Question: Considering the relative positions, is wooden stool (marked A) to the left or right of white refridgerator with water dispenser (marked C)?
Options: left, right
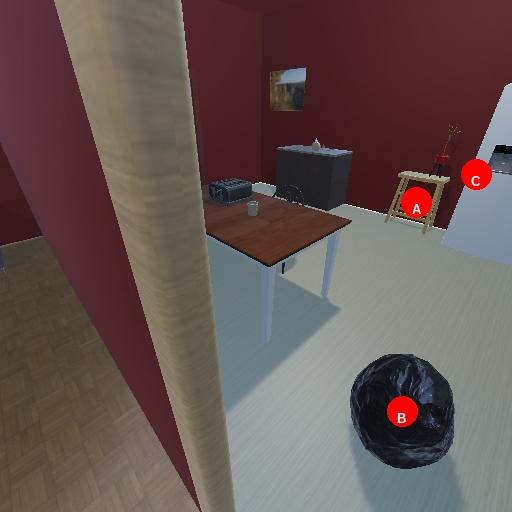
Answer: left